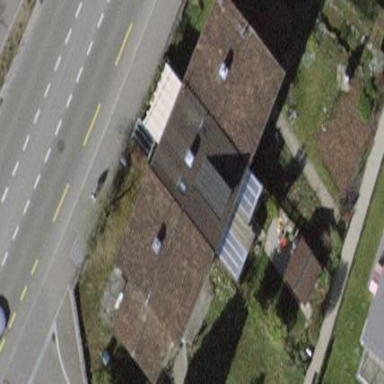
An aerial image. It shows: Terrace building.